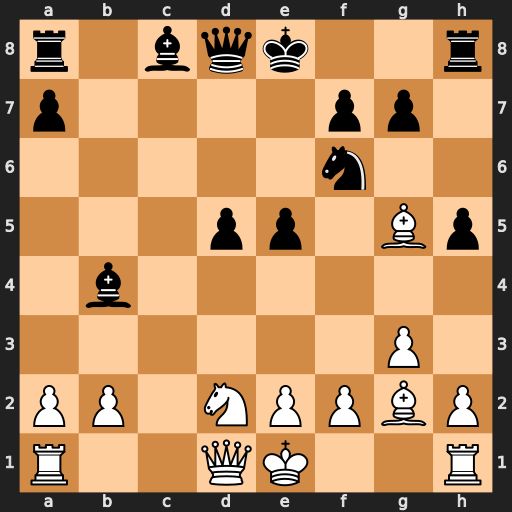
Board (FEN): r1bqk2r/p4pp1/5n2/3pp1Bp/1b6/6P1/PP1NPPBP/R2QK2R
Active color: w
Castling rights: KQkq
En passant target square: -
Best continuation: Qa4+ Kf8 Qxb4+